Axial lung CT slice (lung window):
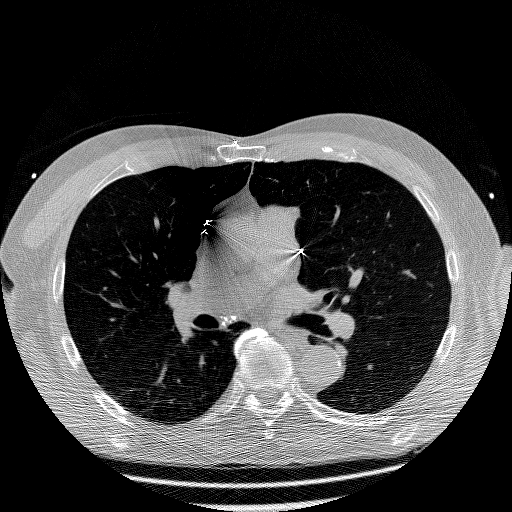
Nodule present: no